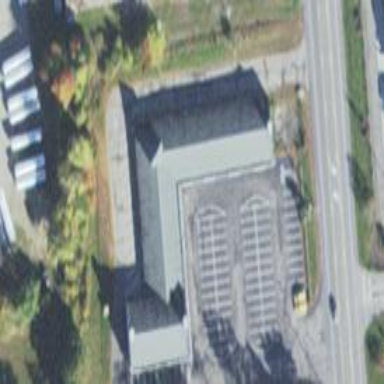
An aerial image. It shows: Commercial building.